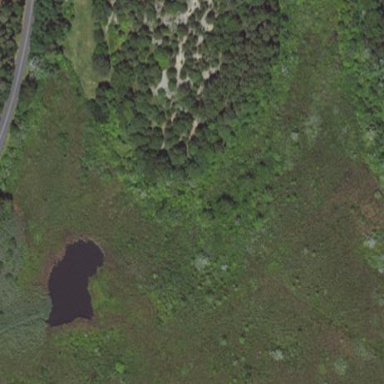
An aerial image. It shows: Nature reserve designated as leisure land.